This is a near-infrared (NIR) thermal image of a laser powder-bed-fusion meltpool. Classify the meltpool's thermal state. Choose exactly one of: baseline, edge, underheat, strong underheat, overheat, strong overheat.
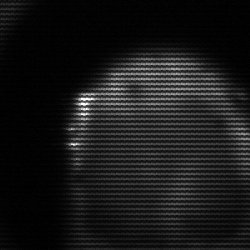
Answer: edge